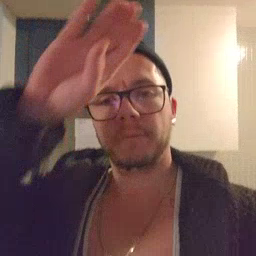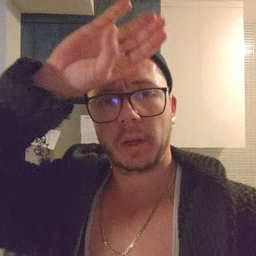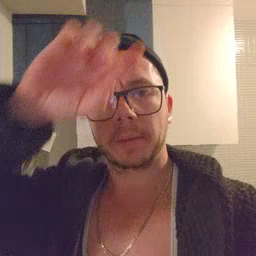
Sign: fireman